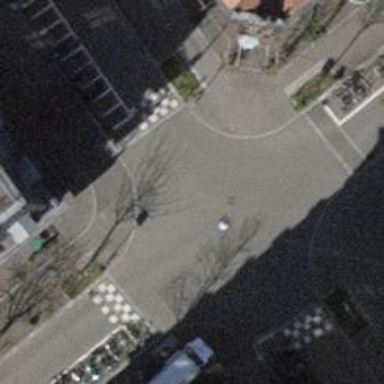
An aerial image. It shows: Traffic calming table.